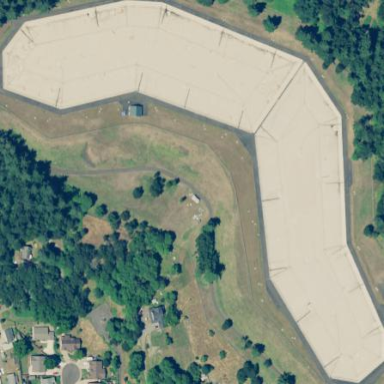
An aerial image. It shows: Covered man-made reservoir.